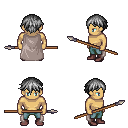
a pixel art fantasy rpg character, male body template, human, tanned skin, gray cape, teal pants, gray short bangs hairstyle, maroon shoes, spear, four views (front, back, left, right), 2x2 character sprite sheet, small pixel art, hard edges, no anti-aliasing